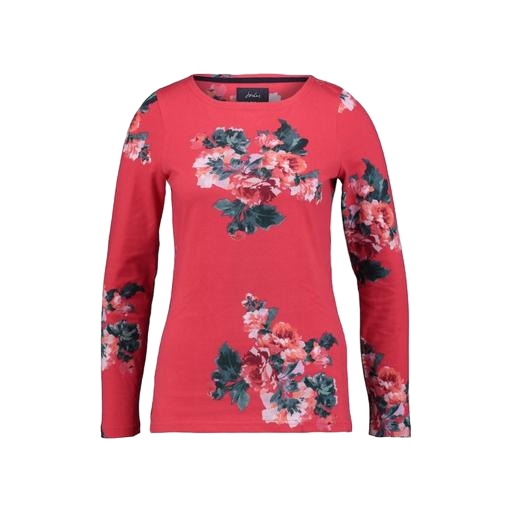
red floral-print top, red floral shirt, longsleeve t-shirt, white background